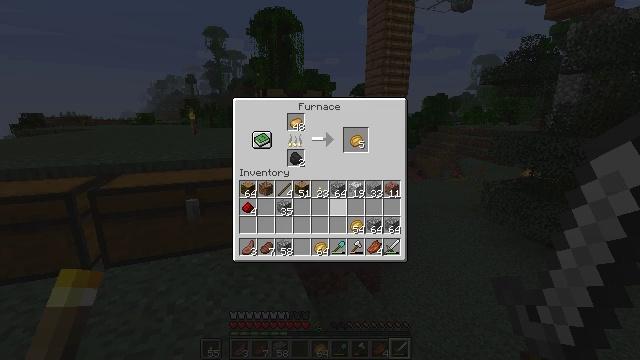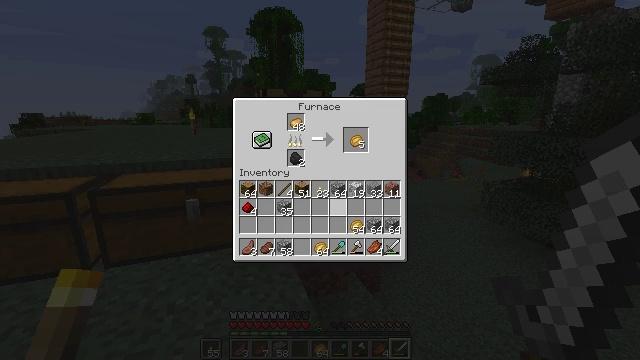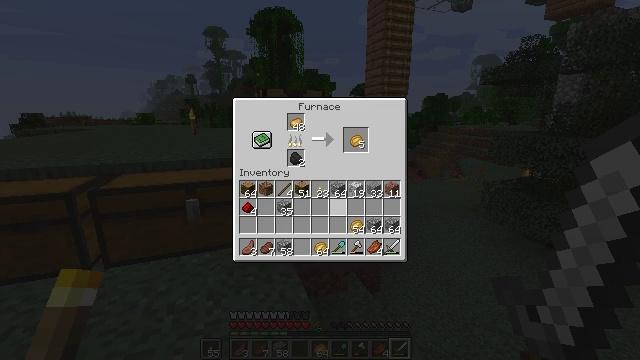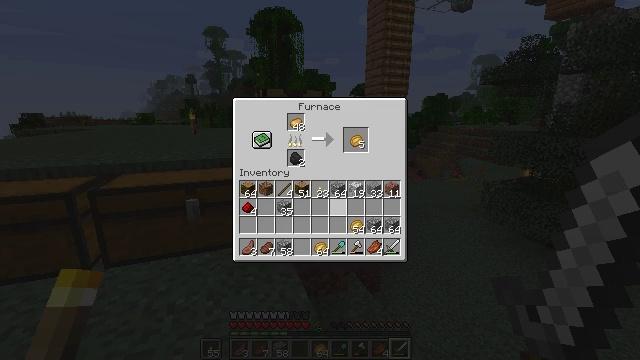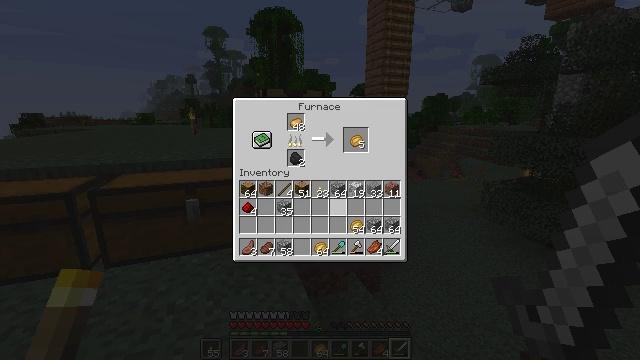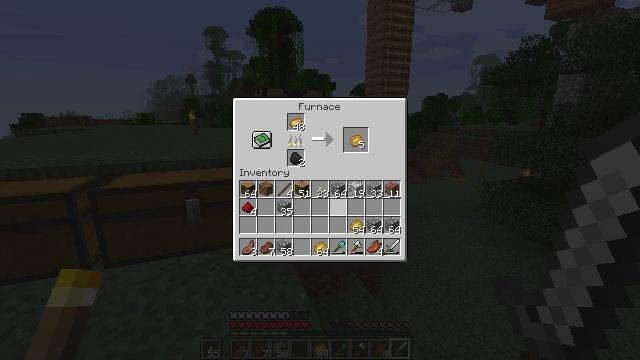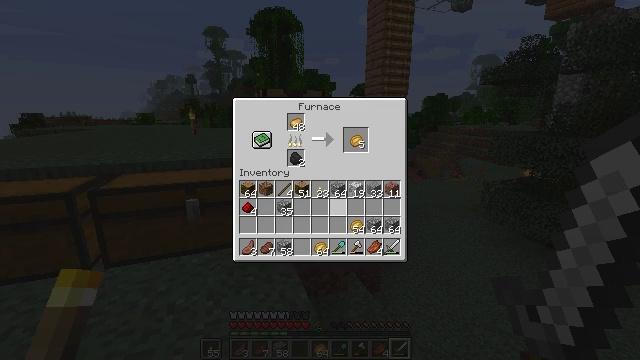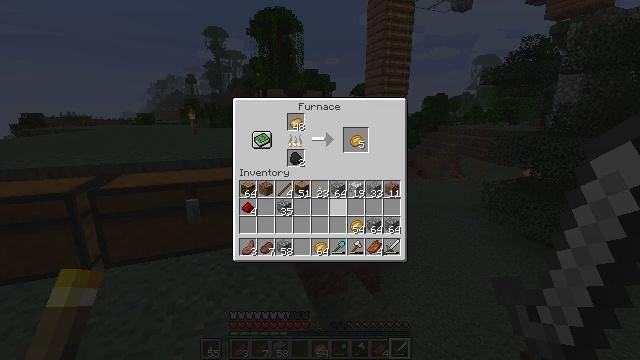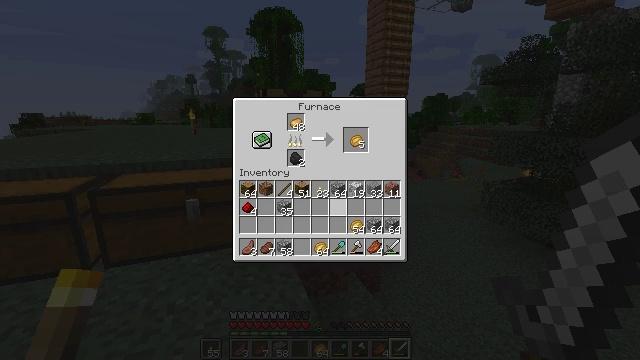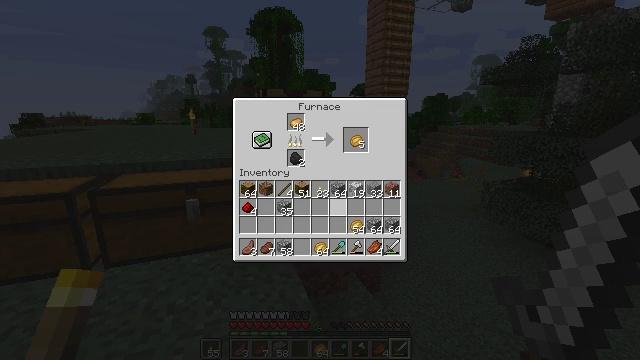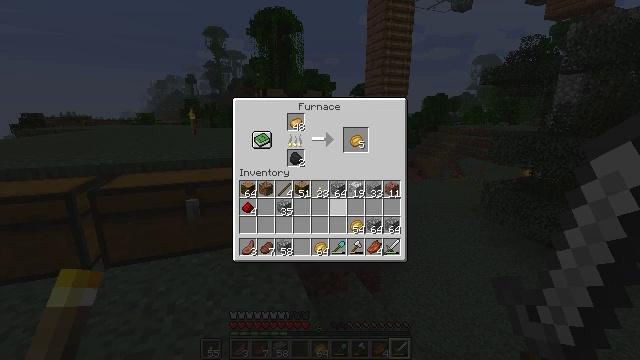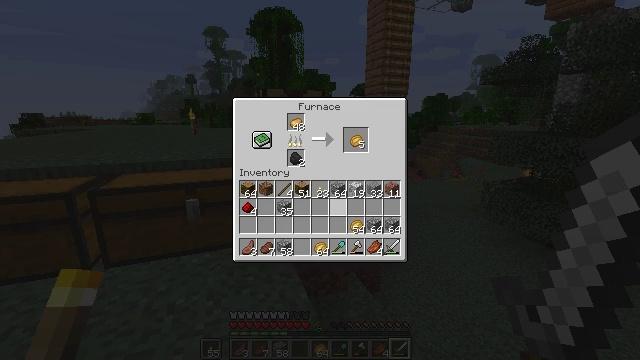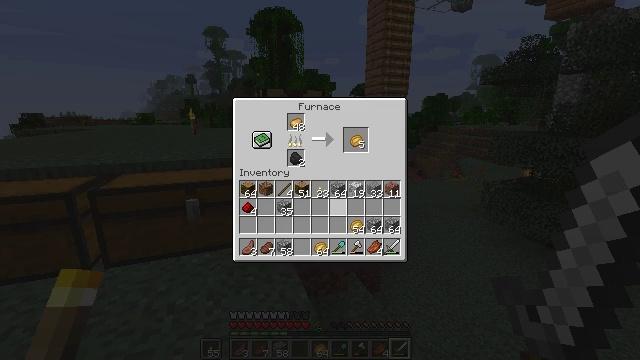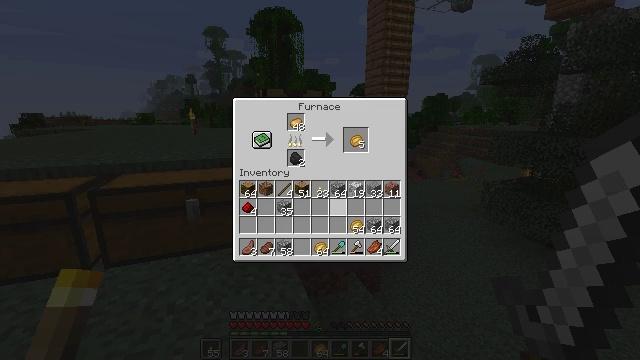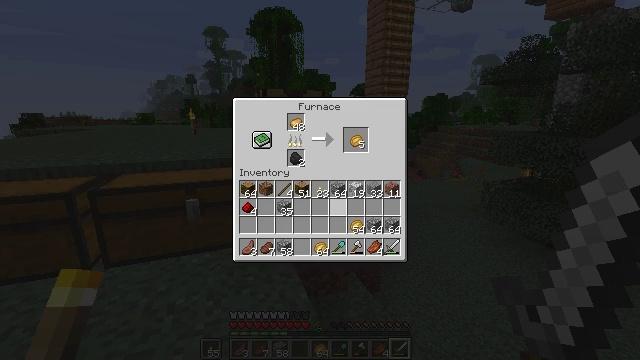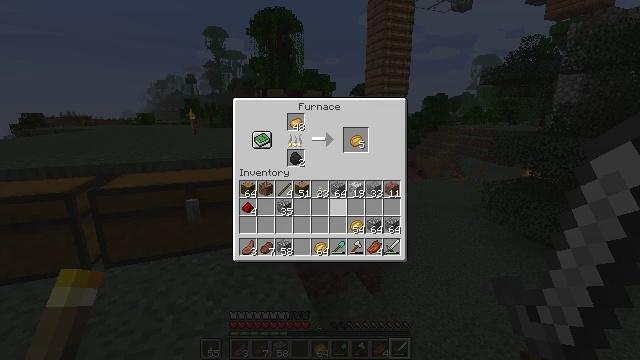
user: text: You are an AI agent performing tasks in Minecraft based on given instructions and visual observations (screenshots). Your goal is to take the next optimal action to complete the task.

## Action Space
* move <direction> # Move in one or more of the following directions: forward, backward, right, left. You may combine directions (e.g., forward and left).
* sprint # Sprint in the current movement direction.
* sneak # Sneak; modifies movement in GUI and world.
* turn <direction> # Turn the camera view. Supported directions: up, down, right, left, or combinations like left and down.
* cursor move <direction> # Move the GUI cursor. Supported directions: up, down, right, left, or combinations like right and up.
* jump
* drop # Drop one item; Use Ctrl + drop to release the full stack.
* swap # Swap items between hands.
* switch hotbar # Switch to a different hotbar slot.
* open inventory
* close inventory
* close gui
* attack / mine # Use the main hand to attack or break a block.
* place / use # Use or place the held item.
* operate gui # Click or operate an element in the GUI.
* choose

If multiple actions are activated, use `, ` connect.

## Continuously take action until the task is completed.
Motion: motion action
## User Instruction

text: Cook a potato in the furnace.
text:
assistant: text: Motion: no_op
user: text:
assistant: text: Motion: no_op
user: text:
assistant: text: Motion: no_op
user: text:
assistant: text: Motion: no_op
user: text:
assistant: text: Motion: no_op
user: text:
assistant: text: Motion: no_op
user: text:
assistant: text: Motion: no_op
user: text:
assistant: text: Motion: no_op
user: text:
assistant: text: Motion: no_op
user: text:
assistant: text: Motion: no_op
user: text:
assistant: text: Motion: no_op
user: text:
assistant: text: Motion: no_op
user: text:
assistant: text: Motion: no_op
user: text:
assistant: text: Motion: no_op
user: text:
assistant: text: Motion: no_op
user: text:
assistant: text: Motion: no_op
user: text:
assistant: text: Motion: no_op
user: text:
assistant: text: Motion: no_op
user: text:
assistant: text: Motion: no_op
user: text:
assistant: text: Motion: no_op
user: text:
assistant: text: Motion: no_op
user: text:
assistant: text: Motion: no_op
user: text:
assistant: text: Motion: no_op
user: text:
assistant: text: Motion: no_op
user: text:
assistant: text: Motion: no_op
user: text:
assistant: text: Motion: no_op
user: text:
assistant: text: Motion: no_op
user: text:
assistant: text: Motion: no_op
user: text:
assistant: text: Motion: no_op
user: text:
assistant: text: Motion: no_op